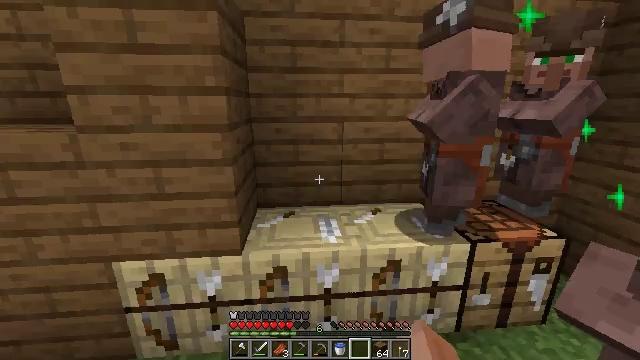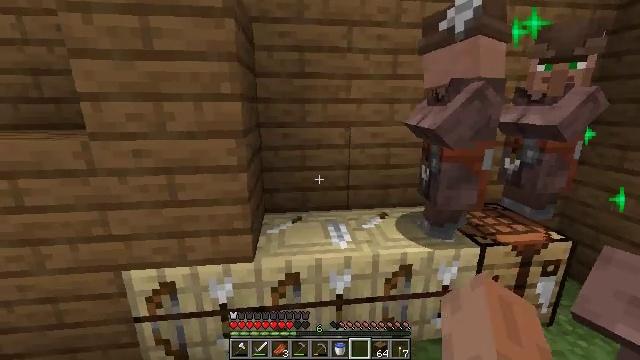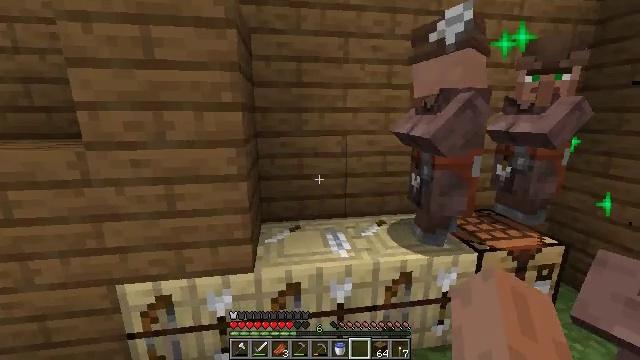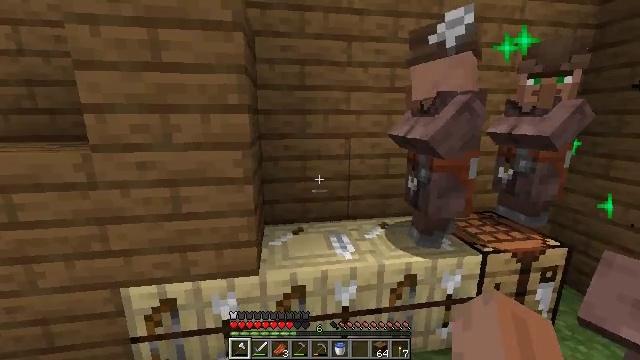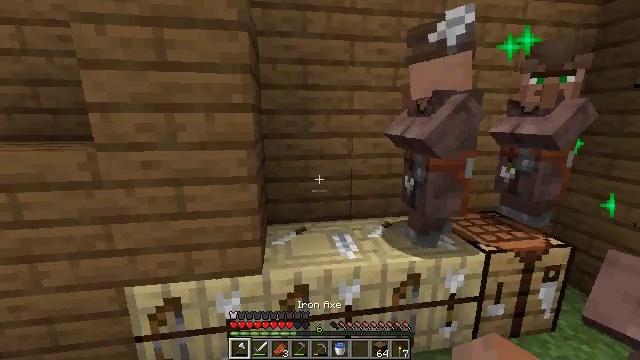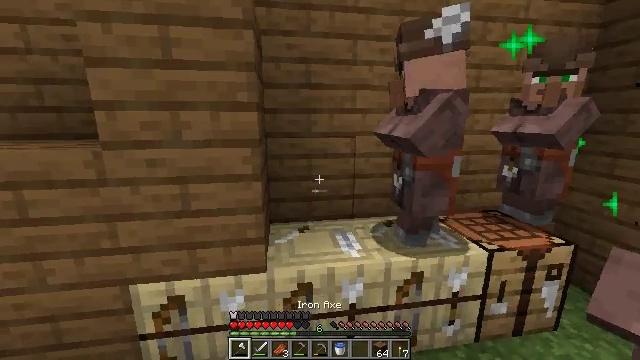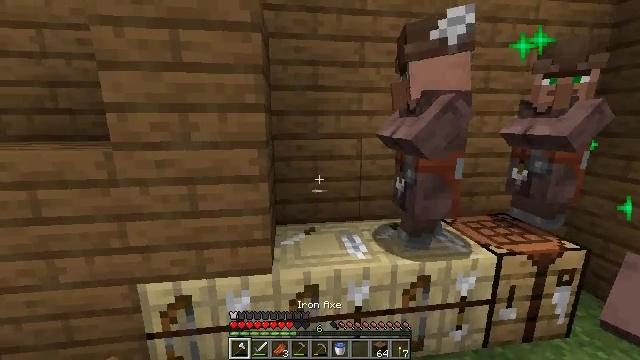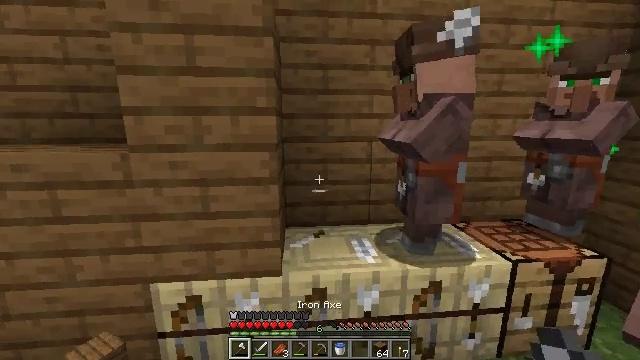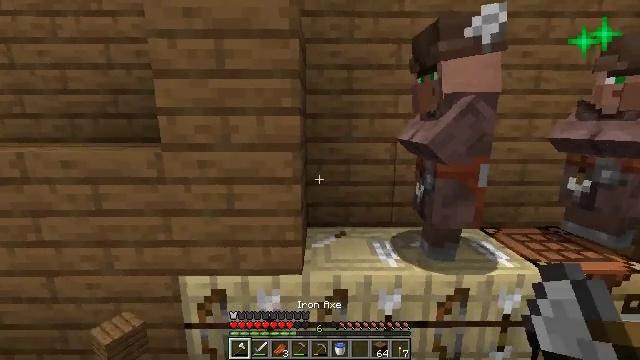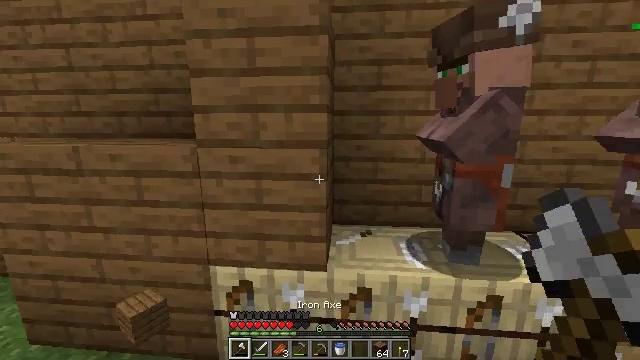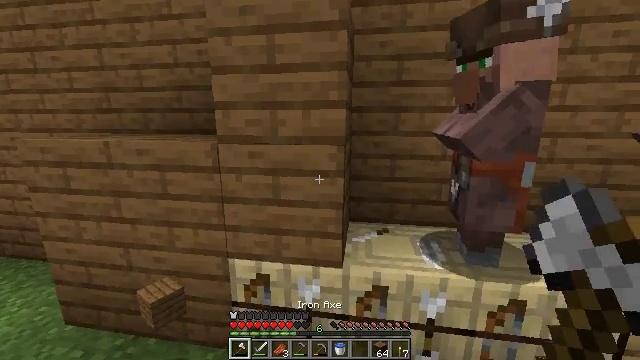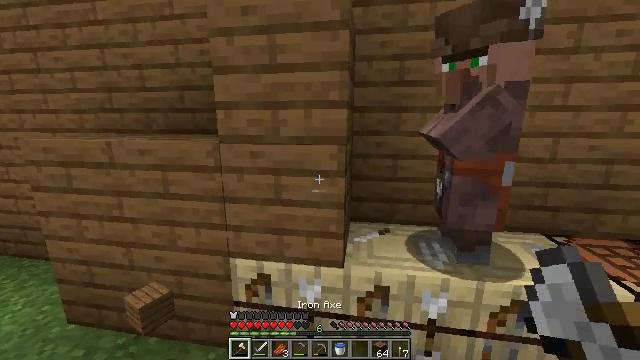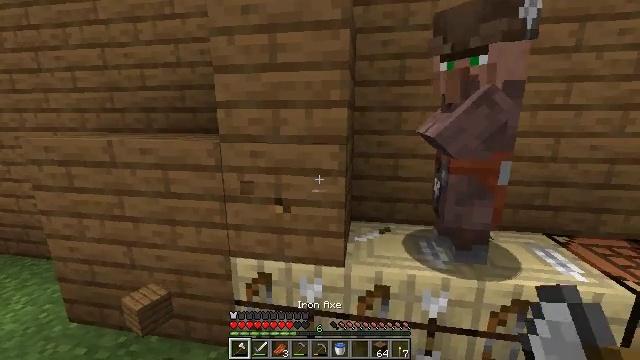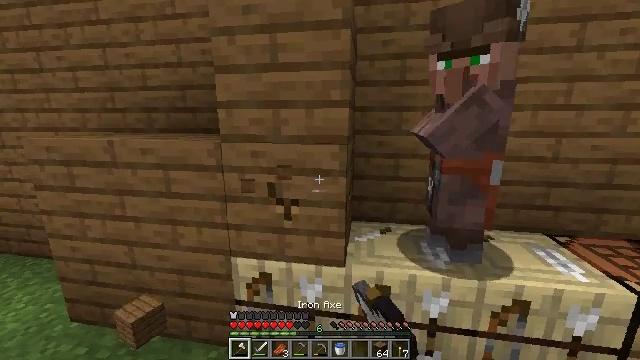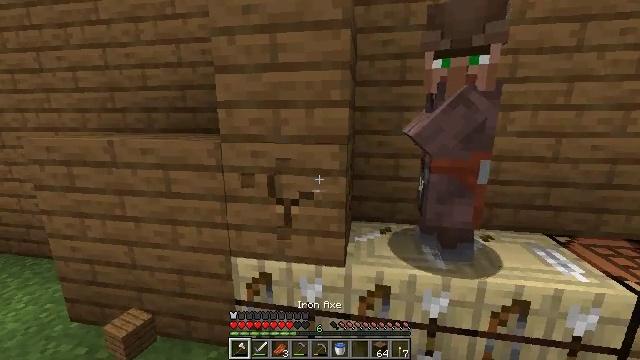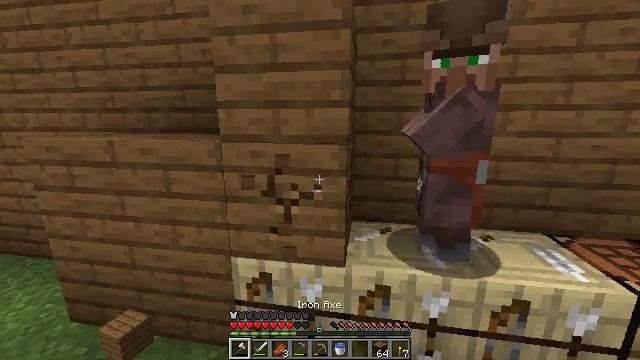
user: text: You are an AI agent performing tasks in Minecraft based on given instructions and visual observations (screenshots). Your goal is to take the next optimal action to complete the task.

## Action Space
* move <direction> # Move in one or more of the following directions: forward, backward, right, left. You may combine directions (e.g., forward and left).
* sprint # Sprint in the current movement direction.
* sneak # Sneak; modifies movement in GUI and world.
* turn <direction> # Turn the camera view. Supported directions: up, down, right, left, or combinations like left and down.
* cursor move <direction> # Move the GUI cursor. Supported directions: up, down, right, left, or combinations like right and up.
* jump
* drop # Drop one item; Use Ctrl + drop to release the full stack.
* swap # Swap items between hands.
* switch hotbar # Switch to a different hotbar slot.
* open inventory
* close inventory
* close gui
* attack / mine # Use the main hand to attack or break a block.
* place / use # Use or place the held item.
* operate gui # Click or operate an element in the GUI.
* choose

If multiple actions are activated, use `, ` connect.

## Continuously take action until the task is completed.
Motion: motion action
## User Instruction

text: Attack the spruce planks to recycle them.
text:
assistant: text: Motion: move left, turn right
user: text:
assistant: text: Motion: turn right and up
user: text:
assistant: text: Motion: switch to hotbar 1
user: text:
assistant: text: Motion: switch to hotbar 1
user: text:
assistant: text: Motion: switch to hotbar 1
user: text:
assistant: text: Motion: turn left
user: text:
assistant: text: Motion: turn left
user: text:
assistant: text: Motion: turn left
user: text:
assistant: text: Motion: turn left
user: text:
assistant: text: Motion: turn left
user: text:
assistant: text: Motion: no_op
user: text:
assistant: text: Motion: attack / mine
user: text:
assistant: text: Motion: attack / mine
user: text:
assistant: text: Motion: attack / mine
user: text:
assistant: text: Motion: attack / mine
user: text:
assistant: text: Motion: attack / mine
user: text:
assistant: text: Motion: attack / mine
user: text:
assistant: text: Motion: attack / mine
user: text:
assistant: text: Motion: turn left and up, attack / mine
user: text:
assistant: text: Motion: turn left and up, attack / mine
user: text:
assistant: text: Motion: attack / mine
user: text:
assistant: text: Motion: attack / mine
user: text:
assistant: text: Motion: attack / mine
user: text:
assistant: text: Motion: attack / mine
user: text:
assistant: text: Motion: attack / mine
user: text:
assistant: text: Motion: turn up, attack / mine
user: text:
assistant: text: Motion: turn up, attack / mine
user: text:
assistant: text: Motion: attack / mine
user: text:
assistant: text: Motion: attack / mine
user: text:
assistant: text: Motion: attack / mine